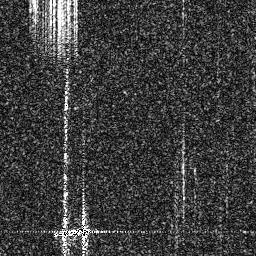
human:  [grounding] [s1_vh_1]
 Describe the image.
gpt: In the satellite image, there is  <ref>1 medium ship </ref> <box>[[19, 87, 36, 92, 0]]</box> located at bottom left.